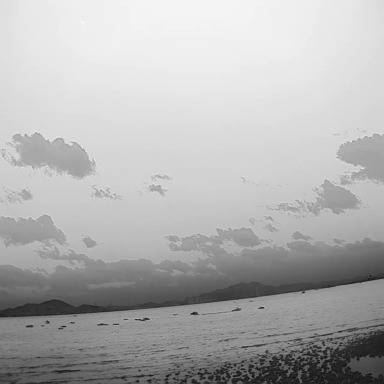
There is a canoe in the infrared image.